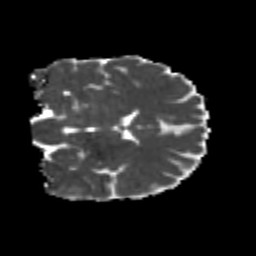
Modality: MD
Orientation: coronal
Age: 24
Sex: male
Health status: healthy
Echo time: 0.074 s